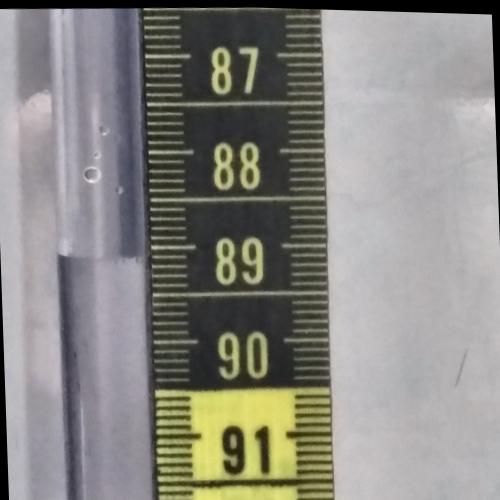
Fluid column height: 89.1 cm